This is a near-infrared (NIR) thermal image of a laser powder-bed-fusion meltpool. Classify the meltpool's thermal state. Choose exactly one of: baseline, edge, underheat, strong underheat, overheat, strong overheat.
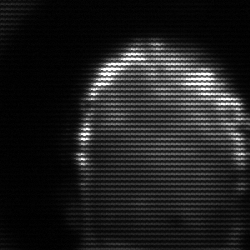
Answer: baseline